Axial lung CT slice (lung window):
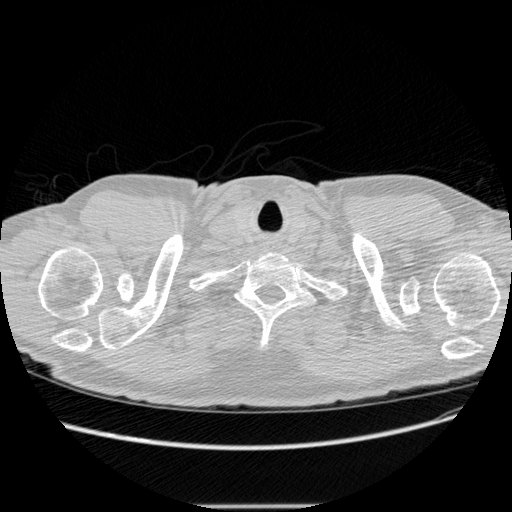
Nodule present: no